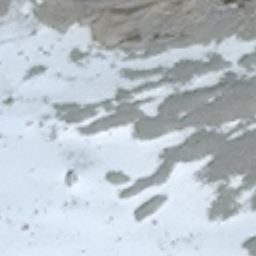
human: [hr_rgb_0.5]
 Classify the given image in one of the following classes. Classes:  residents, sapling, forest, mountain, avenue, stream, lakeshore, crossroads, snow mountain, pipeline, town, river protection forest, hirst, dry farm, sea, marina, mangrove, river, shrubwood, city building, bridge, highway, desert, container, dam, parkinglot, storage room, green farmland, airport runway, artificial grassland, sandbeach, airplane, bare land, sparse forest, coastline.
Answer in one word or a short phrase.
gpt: snow mountain